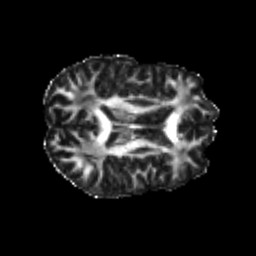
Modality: FA
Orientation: axial
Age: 19
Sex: male
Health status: healthy
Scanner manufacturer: philips
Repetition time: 7.388 s
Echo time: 0.08599 s